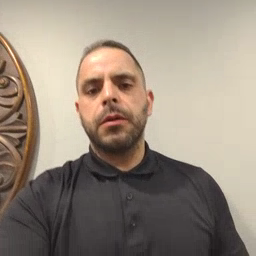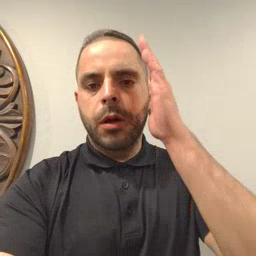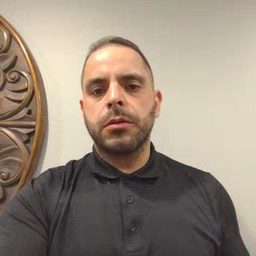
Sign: will